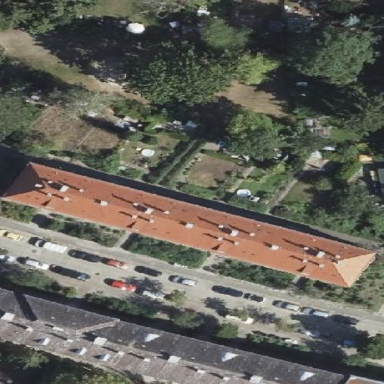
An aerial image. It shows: Hipped roof on apartment building.